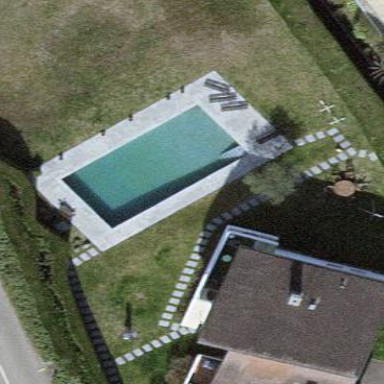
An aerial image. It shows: Swimming pool located in leisure land.